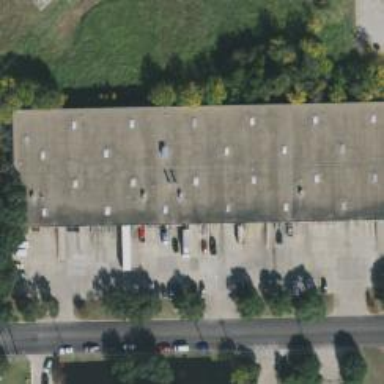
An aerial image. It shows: Warehouse building.